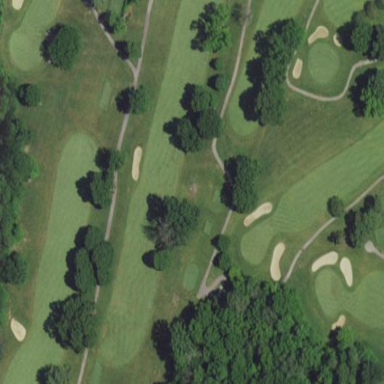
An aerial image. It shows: Rough grassy area used for golf.